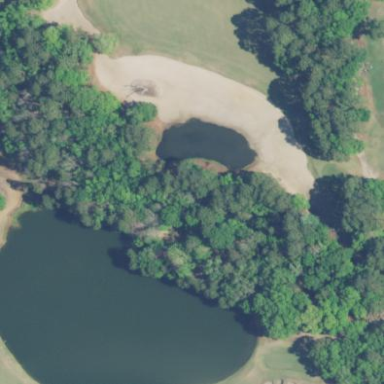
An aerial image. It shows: Golf bunker filled with natural sand.